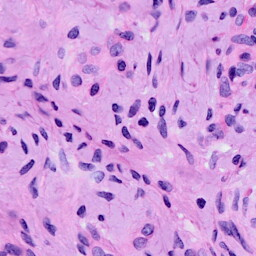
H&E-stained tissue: Cervix